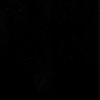
Label: dusty